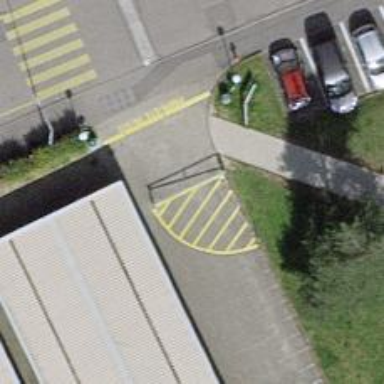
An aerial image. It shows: Lift gate barrier.